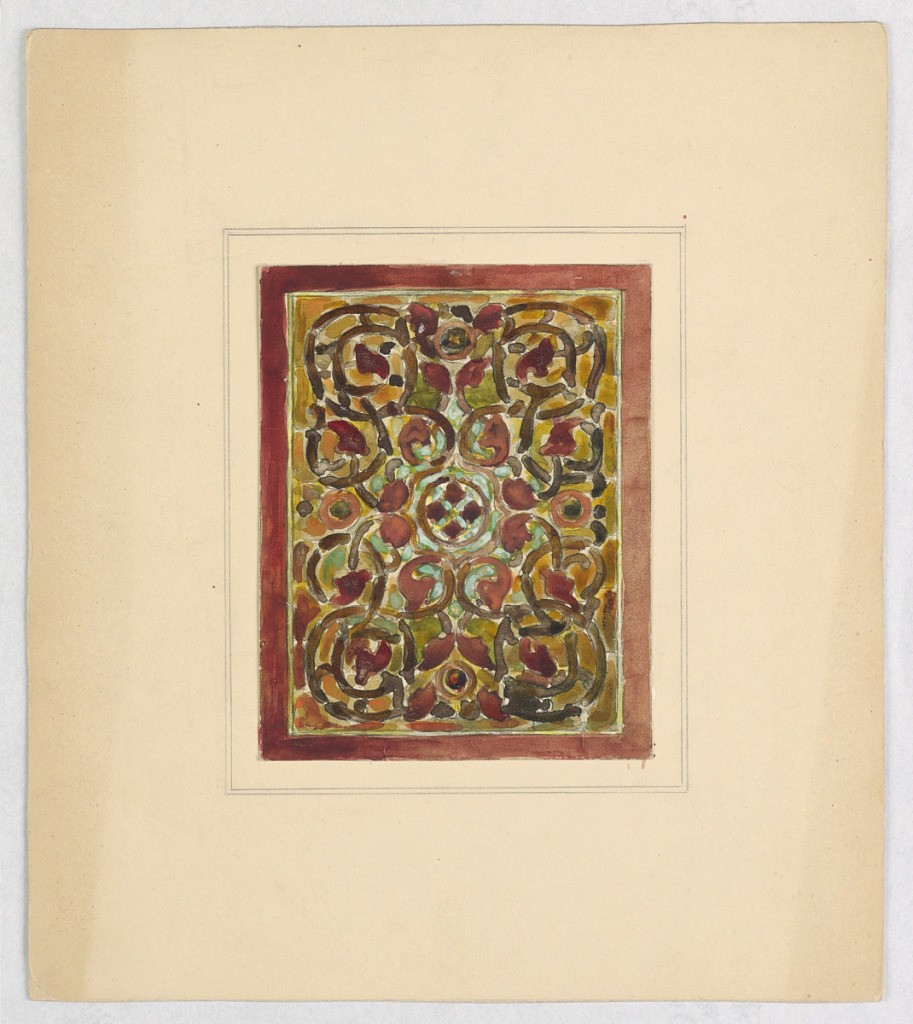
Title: Design for stained glass
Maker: Alice Cordelia Morse, American, 1863–1961
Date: late 19th century
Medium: Brush and gouache on paper mounted tan illustration board
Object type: Drawing
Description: Design of orange-red and brown vines with a central circular medallion containing 4 petals; framed by orange-brown.